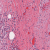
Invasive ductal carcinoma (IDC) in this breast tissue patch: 1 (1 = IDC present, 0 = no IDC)